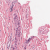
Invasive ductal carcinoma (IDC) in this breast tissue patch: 0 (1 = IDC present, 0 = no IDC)